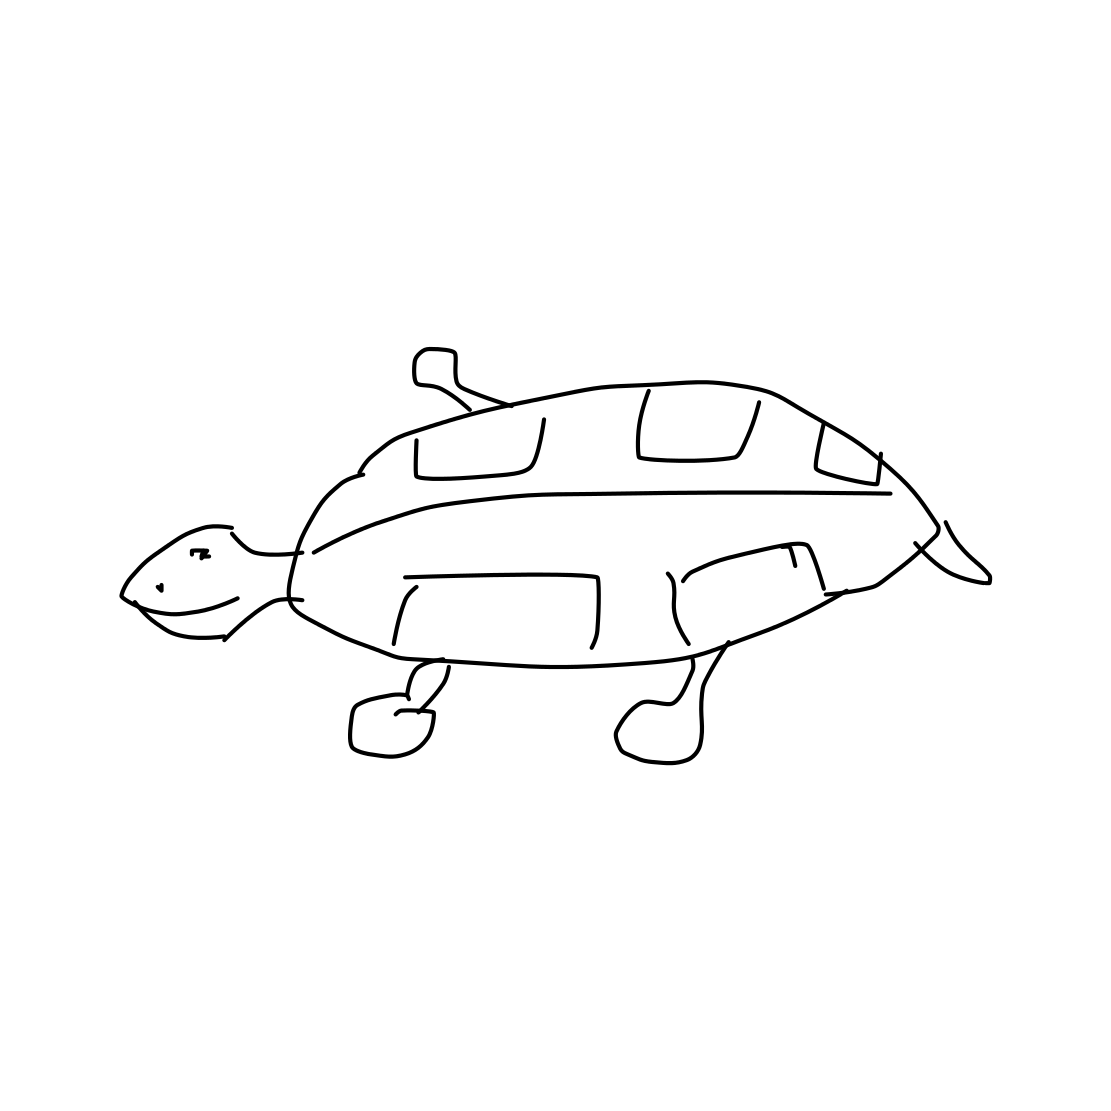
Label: sea turtle